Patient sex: M
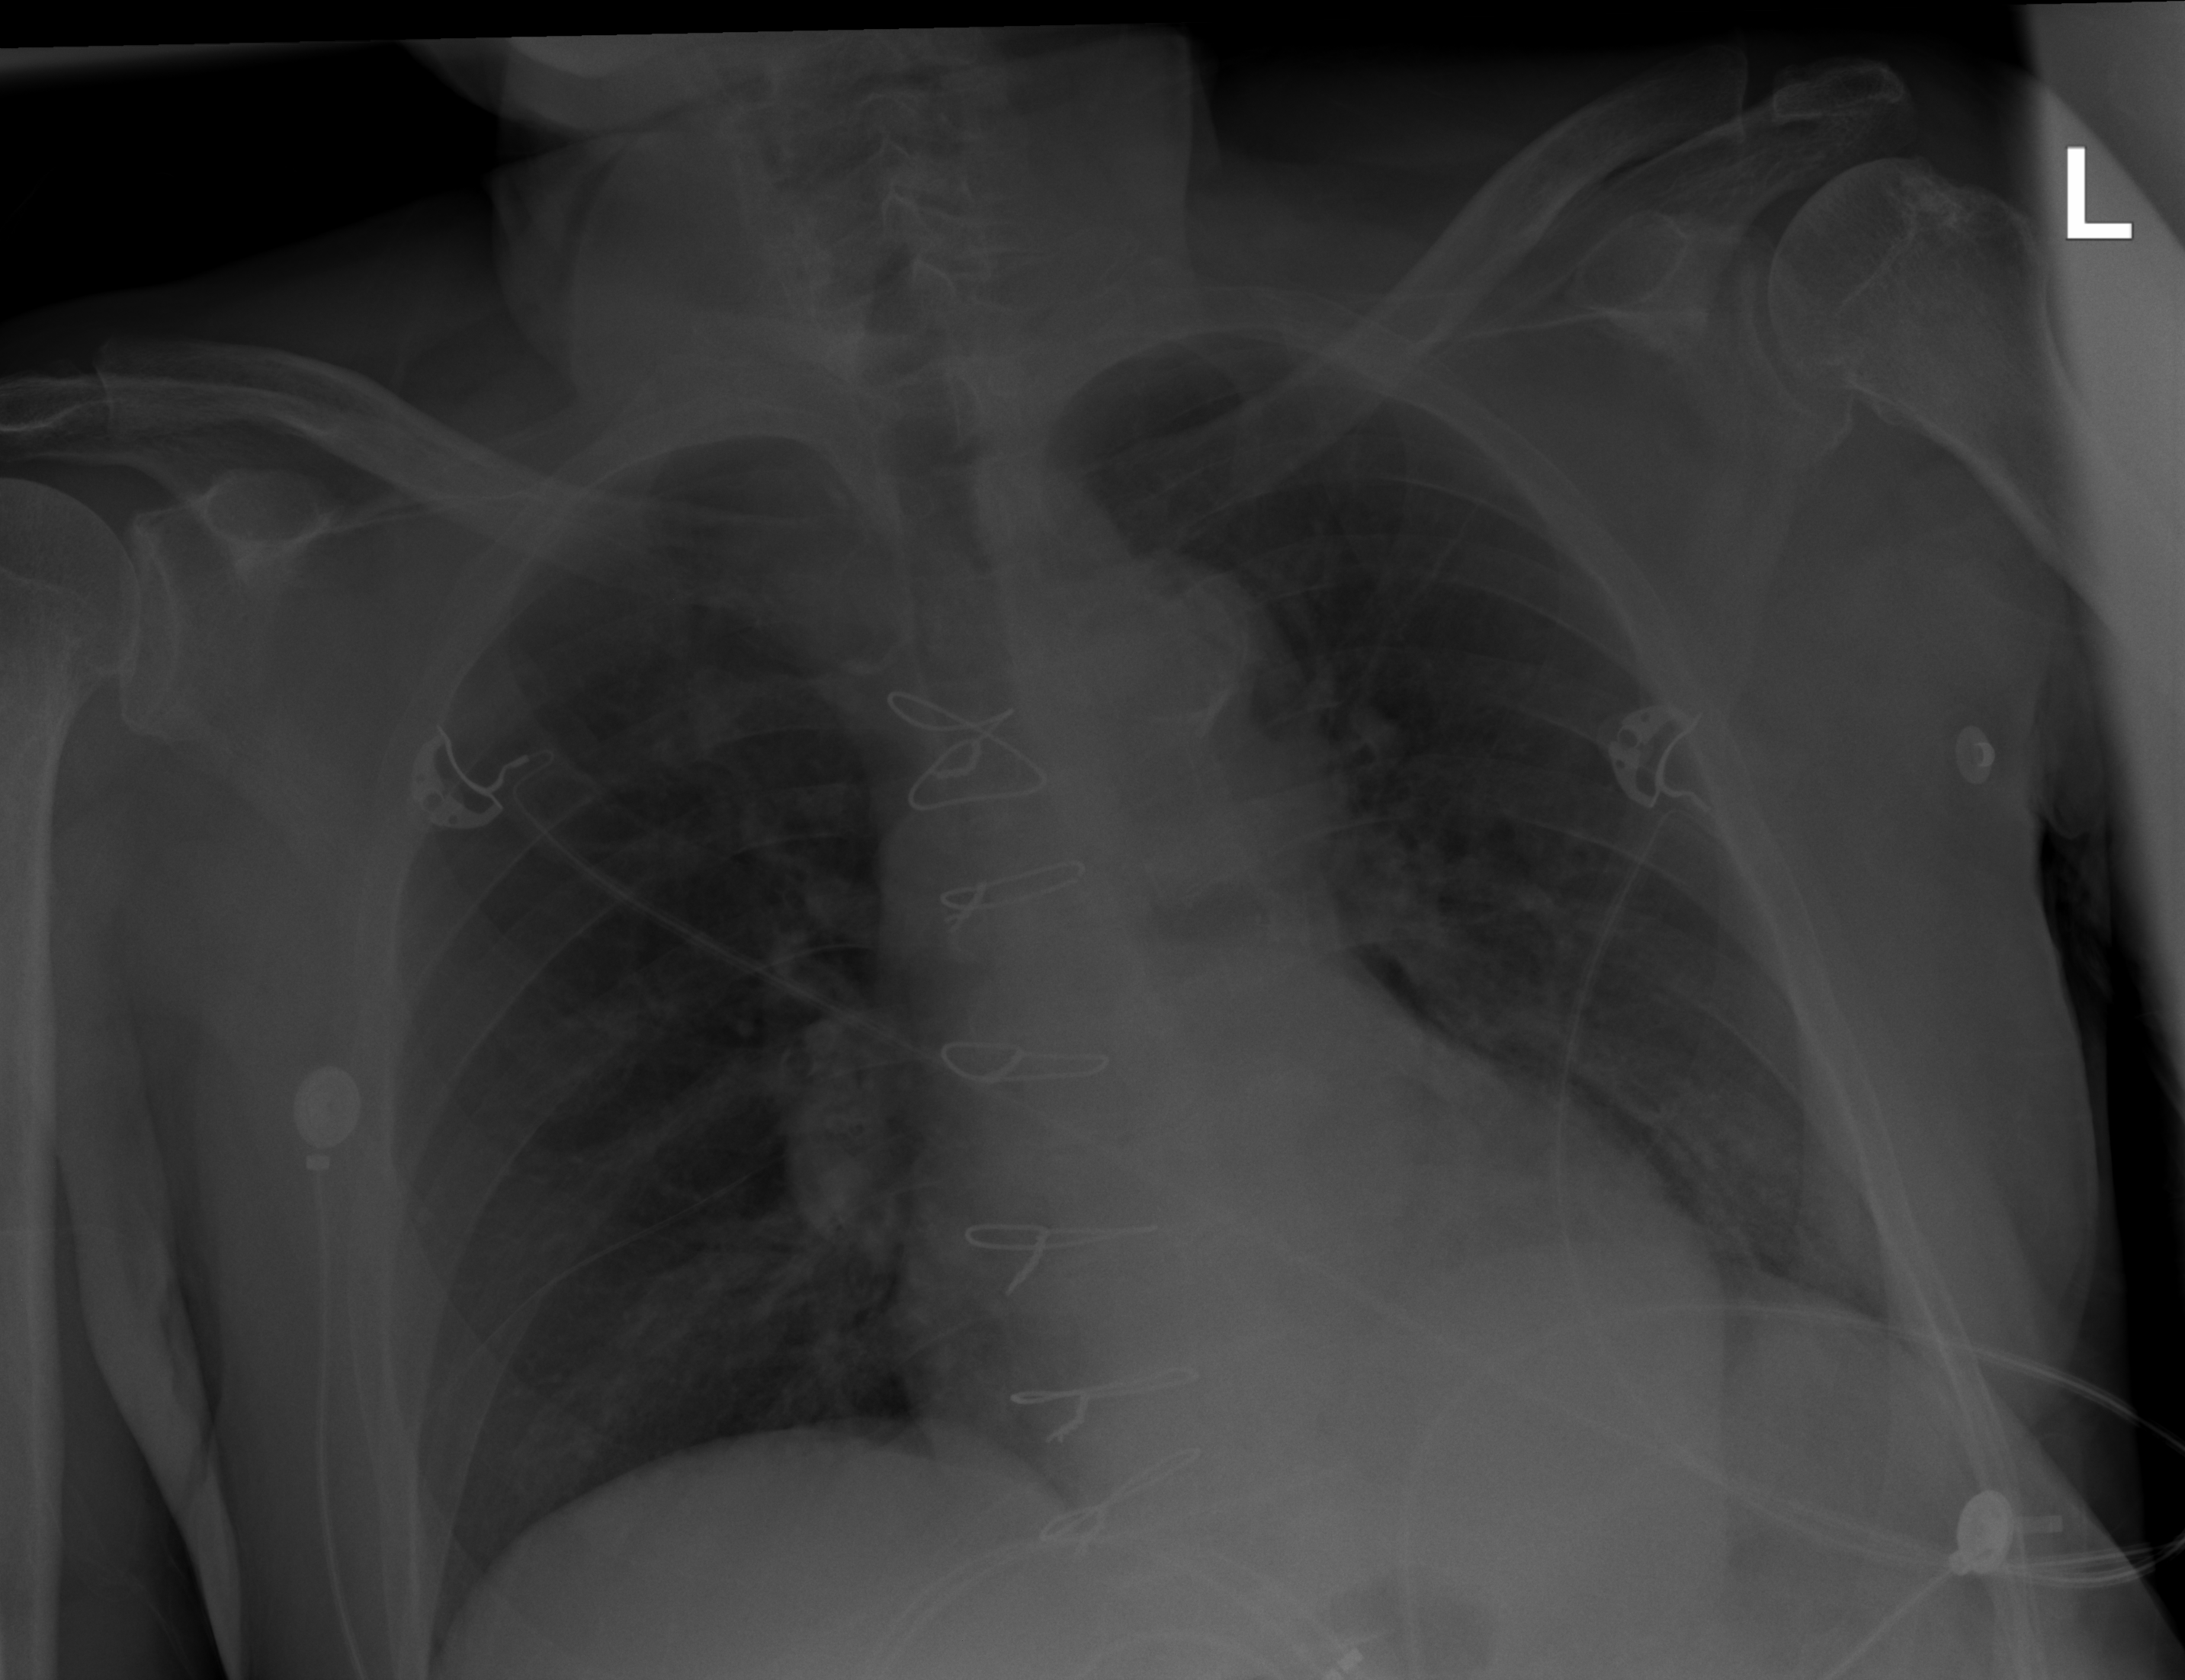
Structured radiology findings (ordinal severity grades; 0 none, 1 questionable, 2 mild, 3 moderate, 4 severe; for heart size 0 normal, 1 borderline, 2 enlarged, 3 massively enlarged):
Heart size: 0
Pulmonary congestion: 0
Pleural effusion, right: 0
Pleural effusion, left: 0
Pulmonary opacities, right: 0
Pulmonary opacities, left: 2
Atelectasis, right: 0
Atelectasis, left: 0